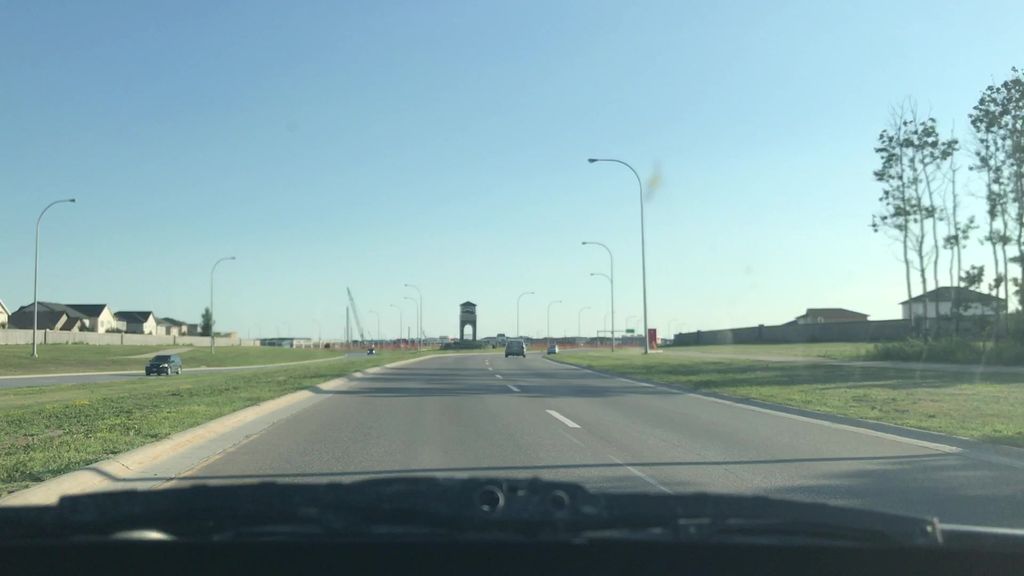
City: winnipeg